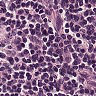
Metastatic tissue present: no